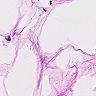
Metastatic tissue present: no